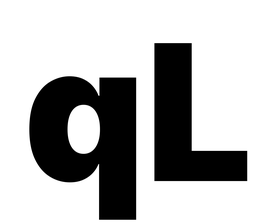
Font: Inter_Black